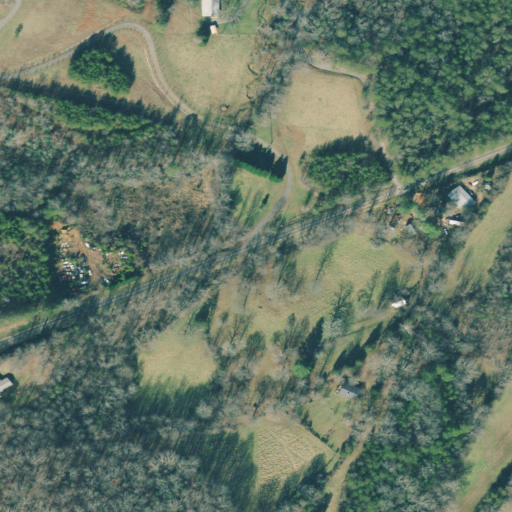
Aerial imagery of valley in Georgia named King Cove containing deciduous forest, open development, grassland, pasture, mixed forest, evergreen forest, low intensity development, barren land, and medium intensity development